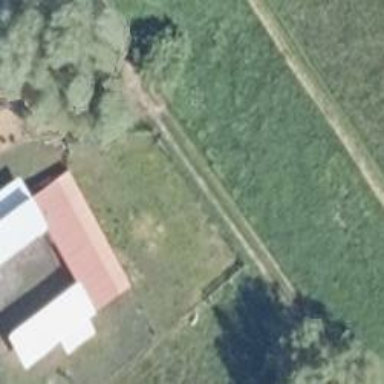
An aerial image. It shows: Stable building with flat roof.